Question: I've achieved nearly the look that a want and I've removed the irrelevant html and I want to improve the look of the button.

I've created a <URL> for the button.
I think that the color is good (the blue) and the goal is to make the text render and a look that is more clear. How can the text look less blurry and with sharper contrast ? The CSS is
'''
html {
height: 100%;
overflow-y: scroll;
}
body {
background-color: rgb(255, 255, 235);
font-family: Verdana, sans-serif;
font-size: 12px;
line-height: 16px;
color: rgb(0, 0, 0);
height: 100%;
text-align: center;
background-position: initial initial;
background-repeat: initial initial;
}
#post {
display: block;
position: absolute;
top: 16px;
right: 0px;
height: 46px;
line-height: 46px;
}
#post a {
color: rgb(255, 255, 255);
text-shadow: rgb(255, 244, 210) 1px 1px 2px;
font-size: 20px;
}
#post a:hover, #post a span:hover {
text-decoration: none;
}
#ad {
display: inline-block;
border: 1px solid rgb(0, 0, 0);
width: 290px;
height: 45px;
font-size: 150%;
text-decoration: none;
text-align: center;
color: rgb(255, 255, 255);
font-weight: bold;
border-top-left-radius: 5px;
border-top-right-radius: 5px;
border-bottom-right-radius: 5px;
border-bottom-left-radius: 5px;
background-image: -webkit-linear-gradient(top, rgb(109, 179, 242) 0%, rgb(84, 163, 238) 50%, rgb(54, 144, 240) 51%, rgb(30, 105, 222) 100%);
background-position: initial initial;
background-repeat: initial initial;
}
#post {
display: inline-block;
border: 1px solid black;
width: 290px;
height: 45px;
font-size: 150%;
text-decoration: none;
text-align: center;
color: white;
font-weight: bold;
-webkit-border-radius: 5px;
border-radius: 5px;
background: #6db3f2; /* Old browsers */
background: -moz-linear-gradient(top, #6db3f2 0%, #54a3ee 50%, #3690f0 51%, #1e69de 100%); /* FF3.6+ */
background: -webkit-gradient(linear, left top, left bottom, color-stop(0%, #6db3f2), color-stop(50%, #54a3ee), color-stop(51%, #3690f0), color-stop(100%, #1e69de)); /* Chrome,Safari4+ */
background: -webkit-linear-gradient(top, #6db3f2 0%, #54a3ee 50%, #3690f0 51%, #1e69de 100%); /* Chrome10+,Safari5.1+ */
background: -o-linear-gradient(top, #6db3f2 0%, #54a3ee 50%, #3690f0 51%, #1e69de 100%); /* Opera 11.10+ */
background: -ms-linear-gradient(top, #6db3f2 0%, #54a3ee 50%, #3690f0 51%, #1e69de 100%); /* IE10+ */
background: linear-gradient(to bottom, #6db3f2 0%, #54a3ee 50%, #3690f0 51%, #1e69de 100%); /* W3C */
filter: progid:DXImageTransform.Microsoft.gradient(startColorstr='#6db3f2', endColorstr='#1e69de', GradientType=0); /* IE6-9 */
}
#post {
display: block;
position: absolute;
top: 16px;
right: 0;
height: 46px;
line-height: 46px;
}
#post span {
display: block;
float: left;
height: 52px;
}
#post a {
color: #FFF;
text-shadow: 1px 1px 2px #FFF4D2;
font-size: 20px;
}
#post a:hover, #post a span:hover {
text-decoration: none;
}
#ad {
display: inline-block;
border: 1px solid #000;
width: 290px;
height: 45px;
font-size: 150%;
text-decoration: none;
text-align: center;
color: #FFF;
font-weight: 700;
-webkit-border-radius: 5px;
border-radius: 5px;
background: #6db3f2;
/* Old browsers */
background: 0;
/* FF3.6+ */
background: 0 color-stop(50%, #54a3ee), color-stop(51%, #3690f0), color-stop(100%, #1e69de));
/* Chrome,Safari4+ */
background: 0;
/* Chrome10+,Safari5.1+ */
background: 0;
/* Opera 11.10+ */
background: 0;
/* IE10+ */
background: linear-gradient(tobottom, #6db3f2 0%, #54a3ee 50%, #3690f0 51%, #1e69de 100%);
/* W3C */
filter: progid:DXImageTransform.Microsoft.gradient(startColorstr='#6db3f2', endColorstr='#1e69de', GradientType=0);
/* IE6-9 */
}
'''
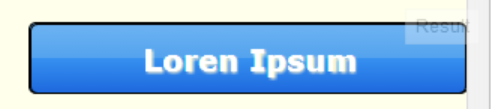
Answer: Change the text shadow on '#post a' (And remove duplicate definitions) e.g.
'''
#post a {
color: #FFF;
text-shadow: 1px 1px 2px #333;
font-size: 20px;
}
'''
Demo: <URL>